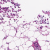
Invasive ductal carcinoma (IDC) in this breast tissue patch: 0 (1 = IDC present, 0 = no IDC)